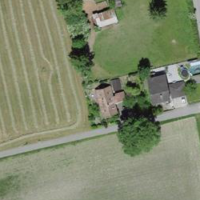
EUNIS habitat code: 52
Species observed at this site:
Lysimachia punctata